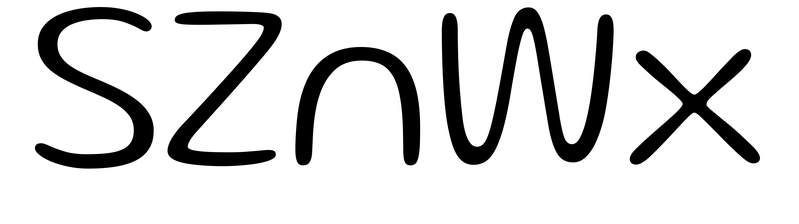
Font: Gluten_ExtraLight